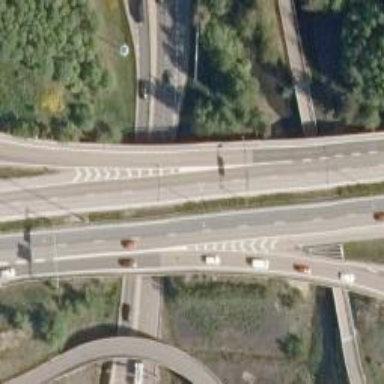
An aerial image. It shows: Motorway bridge with asphalt surface.